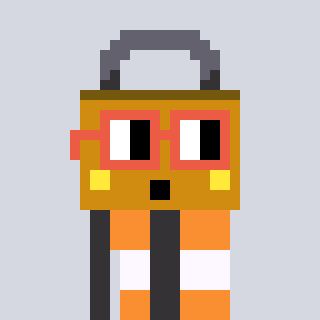
a pixel art character with square orange glasses, a lock-shaped head and a grayscale-colored body on a cool background